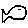
Label: fish